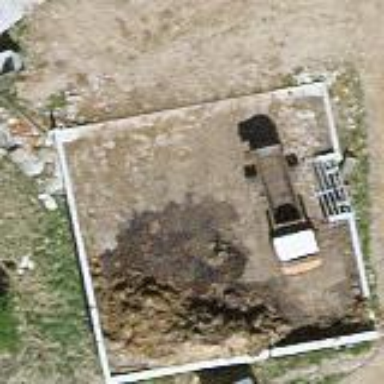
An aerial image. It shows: Farm building.